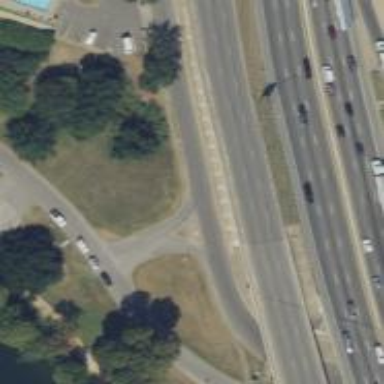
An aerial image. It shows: Asphalt road with secondary link designation.